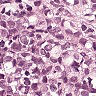
Metastatic tissue present: yes